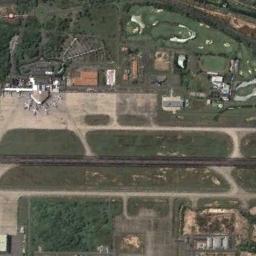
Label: airport